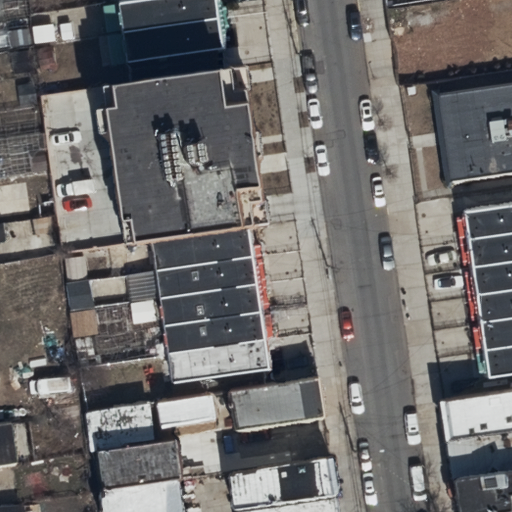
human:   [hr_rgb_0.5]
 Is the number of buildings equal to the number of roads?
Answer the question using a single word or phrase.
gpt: no

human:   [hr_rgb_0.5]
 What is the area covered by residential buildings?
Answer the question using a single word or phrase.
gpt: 3744m2

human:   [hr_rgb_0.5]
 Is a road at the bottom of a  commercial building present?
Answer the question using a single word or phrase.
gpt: no

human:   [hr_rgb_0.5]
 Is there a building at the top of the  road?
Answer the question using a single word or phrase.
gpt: yes

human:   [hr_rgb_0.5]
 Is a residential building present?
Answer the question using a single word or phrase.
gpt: yes

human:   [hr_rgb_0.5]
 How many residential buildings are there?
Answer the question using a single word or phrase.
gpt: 27

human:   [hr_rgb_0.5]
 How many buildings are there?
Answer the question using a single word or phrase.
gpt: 27

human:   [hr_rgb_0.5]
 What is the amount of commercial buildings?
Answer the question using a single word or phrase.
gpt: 0

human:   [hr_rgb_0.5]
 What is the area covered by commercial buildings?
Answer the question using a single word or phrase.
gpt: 0m2

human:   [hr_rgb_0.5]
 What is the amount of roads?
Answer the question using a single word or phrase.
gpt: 1

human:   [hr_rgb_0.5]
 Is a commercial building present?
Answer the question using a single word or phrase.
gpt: no

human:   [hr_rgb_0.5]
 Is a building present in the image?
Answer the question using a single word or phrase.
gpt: yes

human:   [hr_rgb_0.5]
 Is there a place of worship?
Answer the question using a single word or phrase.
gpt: yes

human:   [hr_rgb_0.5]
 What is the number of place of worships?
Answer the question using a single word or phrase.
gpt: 1

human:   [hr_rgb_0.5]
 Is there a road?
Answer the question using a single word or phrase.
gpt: yes

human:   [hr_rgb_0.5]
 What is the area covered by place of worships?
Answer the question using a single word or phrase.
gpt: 416m2

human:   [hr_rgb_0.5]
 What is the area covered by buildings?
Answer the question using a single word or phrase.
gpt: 3744m2

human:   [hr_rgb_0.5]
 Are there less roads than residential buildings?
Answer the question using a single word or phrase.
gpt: yes

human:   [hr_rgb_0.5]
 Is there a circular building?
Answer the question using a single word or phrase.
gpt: no

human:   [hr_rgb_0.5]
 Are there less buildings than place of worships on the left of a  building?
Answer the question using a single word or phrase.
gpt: no

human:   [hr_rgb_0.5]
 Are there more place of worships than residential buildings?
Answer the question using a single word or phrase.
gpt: no

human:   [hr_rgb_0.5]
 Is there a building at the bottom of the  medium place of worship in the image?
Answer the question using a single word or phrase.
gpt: yes

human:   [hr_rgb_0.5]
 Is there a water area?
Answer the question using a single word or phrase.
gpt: no

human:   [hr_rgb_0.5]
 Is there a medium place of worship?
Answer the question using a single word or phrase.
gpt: yes

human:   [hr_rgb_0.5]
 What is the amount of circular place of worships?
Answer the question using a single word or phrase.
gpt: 0

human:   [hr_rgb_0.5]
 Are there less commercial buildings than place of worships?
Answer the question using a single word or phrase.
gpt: yes

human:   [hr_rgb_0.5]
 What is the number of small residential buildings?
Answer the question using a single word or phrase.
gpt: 11

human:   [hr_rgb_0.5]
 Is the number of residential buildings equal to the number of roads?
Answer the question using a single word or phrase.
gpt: no

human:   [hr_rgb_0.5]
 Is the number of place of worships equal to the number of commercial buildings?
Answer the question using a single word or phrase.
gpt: no

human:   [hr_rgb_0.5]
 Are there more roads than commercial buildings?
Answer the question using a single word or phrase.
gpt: yes

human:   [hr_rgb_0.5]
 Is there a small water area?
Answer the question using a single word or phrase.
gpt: no

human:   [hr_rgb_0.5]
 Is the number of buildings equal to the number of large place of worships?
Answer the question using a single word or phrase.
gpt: no

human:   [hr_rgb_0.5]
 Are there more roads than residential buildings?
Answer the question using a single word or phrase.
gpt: no

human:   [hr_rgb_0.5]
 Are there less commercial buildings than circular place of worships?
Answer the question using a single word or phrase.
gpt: no

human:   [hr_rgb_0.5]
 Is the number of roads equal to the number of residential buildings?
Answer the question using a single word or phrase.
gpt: no

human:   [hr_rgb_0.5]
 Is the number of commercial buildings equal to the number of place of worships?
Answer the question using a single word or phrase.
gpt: no

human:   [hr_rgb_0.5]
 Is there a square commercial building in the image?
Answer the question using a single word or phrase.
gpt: no

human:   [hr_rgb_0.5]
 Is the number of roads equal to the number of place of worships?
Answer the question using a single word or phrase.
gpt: yes

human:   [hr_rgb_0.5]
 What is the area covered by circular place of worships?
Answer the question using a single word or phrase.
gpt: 0m2

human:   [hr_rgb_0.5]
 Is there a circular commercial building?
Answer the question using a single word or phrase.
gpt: no

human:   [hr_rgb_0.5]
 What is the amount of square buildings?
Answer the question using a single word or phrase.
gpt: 0

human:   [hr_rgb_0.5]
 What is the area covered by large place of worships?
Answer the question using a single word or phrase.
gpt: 0m2

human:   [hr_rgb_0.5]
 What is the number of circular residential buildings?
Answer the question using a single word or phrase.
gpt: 0

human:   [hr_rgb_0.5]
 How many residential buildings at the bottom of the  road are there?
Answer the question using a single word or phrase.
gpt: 19

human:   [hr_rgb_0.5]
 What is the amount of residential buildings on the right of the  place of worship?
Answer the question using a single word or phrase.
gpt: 0

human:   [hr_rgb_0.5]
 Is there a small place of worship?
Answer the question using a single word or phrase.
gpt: no

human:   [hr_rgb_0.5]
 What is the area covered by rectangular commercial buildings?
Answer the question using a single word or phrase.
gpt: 0m2

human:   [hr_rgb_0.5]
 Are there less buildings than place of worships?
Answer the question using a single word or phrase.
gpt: no

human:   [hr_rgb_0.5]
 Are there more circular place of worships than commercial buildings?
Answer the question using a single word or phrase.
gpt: no

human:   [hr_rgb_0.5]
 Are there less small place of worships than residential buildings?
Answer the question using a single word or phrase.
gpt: yes

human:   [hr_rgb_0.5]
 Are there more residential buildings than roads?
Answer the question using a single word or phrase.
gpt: yes

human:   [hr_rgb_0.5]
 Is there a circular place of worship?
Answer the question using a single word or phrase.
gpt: no

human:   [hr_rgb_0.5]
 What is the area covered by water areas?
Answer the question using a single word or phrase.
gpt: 0m2

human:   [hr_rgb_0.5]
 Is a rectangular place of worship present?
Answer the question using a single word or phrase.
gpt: yes

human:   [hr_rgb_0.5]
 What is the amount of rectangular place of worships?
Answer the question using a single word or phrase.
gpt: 1

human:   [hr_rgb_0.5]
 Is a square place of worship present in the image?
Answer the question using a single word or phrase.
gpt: no

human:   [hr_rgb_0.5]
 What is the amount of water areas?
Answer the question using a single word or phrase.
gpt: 0

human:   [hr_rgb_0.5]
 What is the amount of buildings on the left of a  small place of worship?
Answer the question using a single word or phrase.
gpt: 0

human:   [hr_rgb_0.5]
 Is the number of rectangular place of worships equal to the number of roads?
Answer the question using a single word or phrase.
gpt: yes

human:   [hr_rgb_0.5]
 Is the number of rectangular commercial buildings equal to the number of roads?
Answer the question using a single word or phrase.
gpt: no

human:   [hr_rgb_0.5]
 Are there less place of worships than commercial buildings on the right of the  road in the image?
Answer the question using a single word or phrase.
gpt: no

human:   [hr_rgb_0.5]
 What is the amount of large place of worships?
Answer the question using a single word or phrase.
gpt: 0

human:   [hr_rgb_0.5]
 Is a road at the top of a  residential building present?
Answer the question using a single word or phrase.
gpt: yes

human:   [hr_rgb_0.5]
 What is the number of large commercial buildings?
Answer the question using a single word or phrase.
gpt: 0